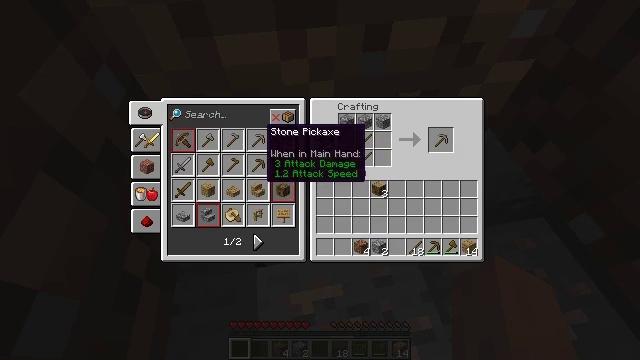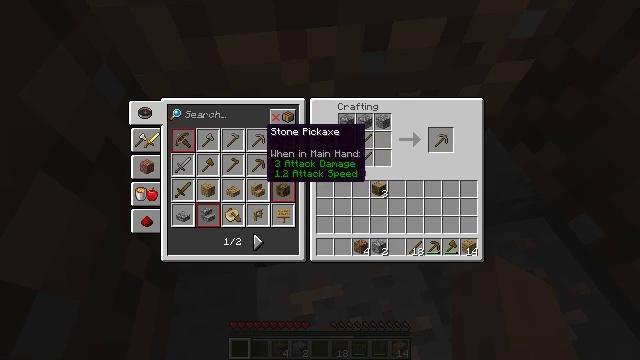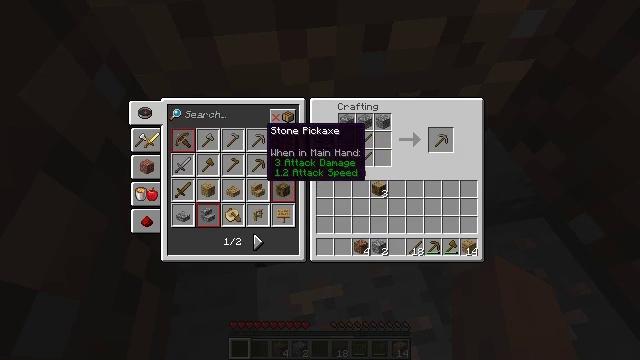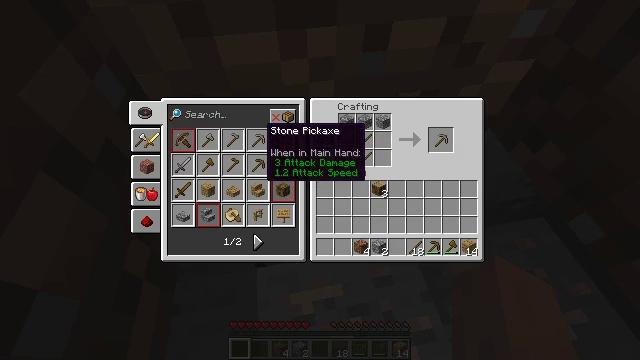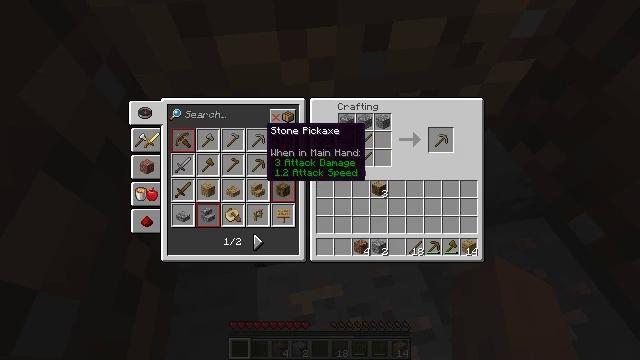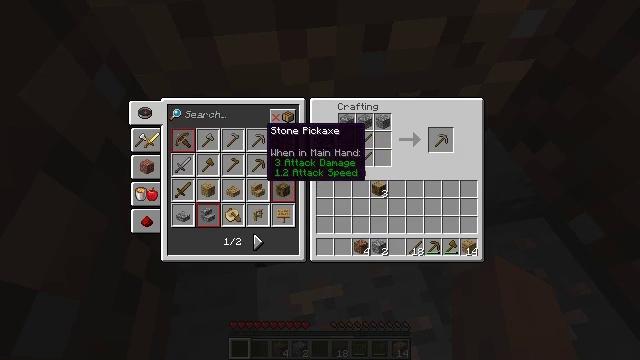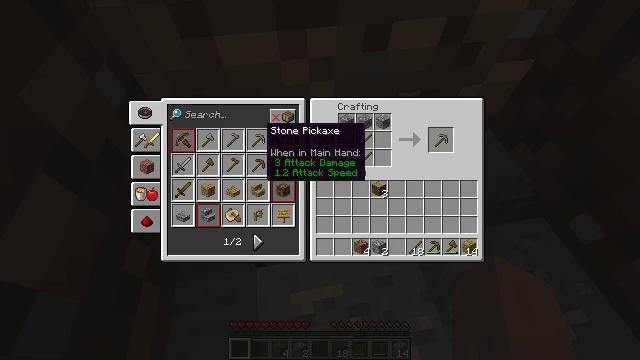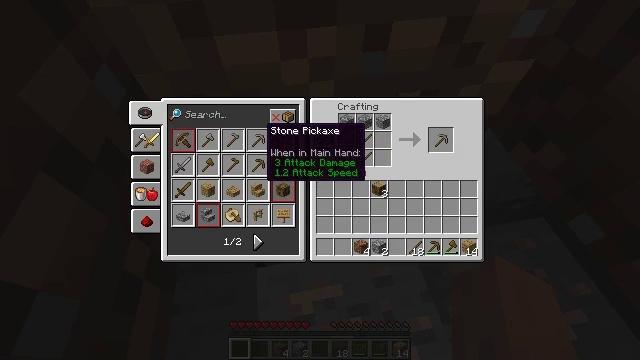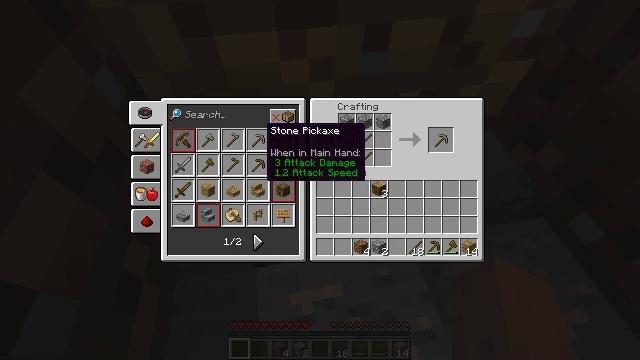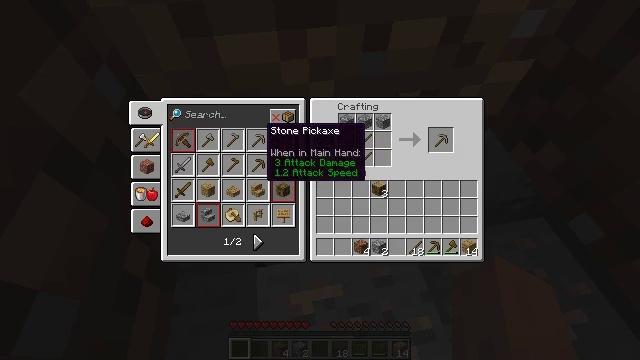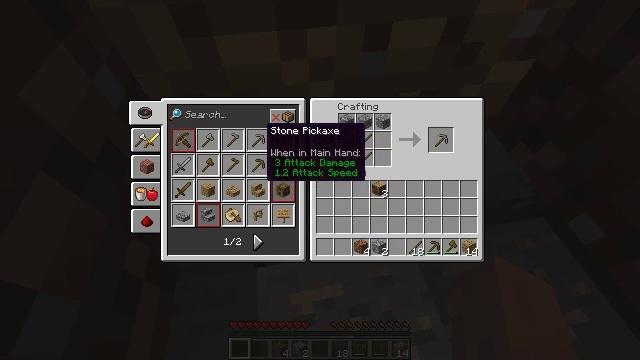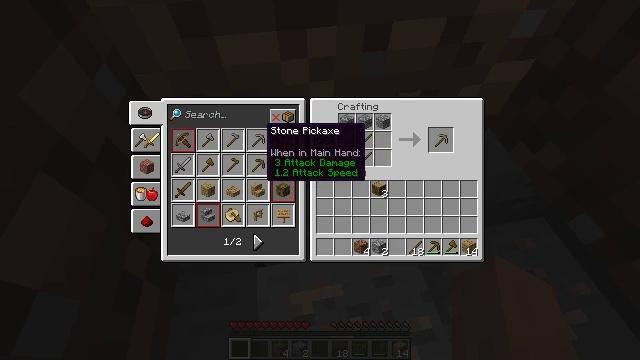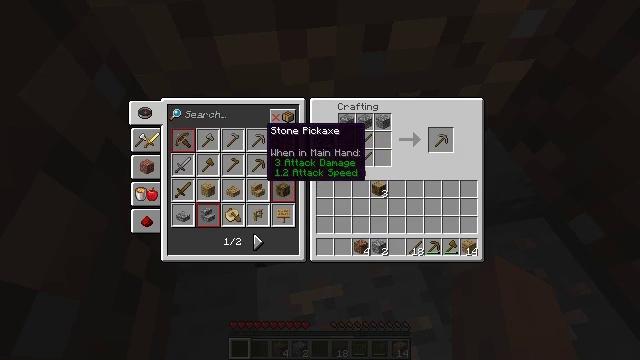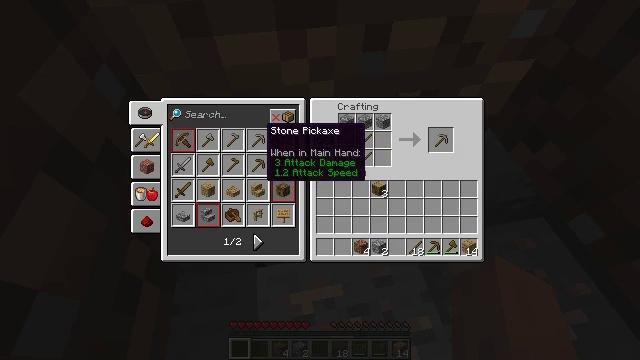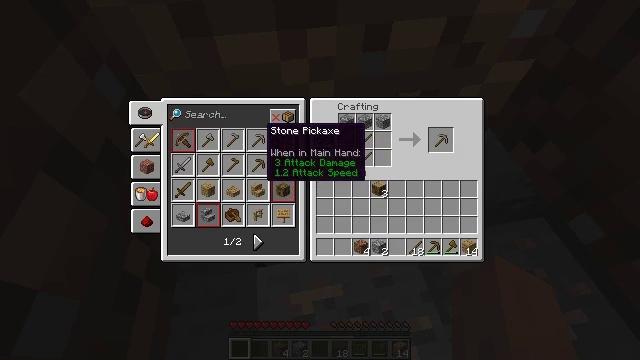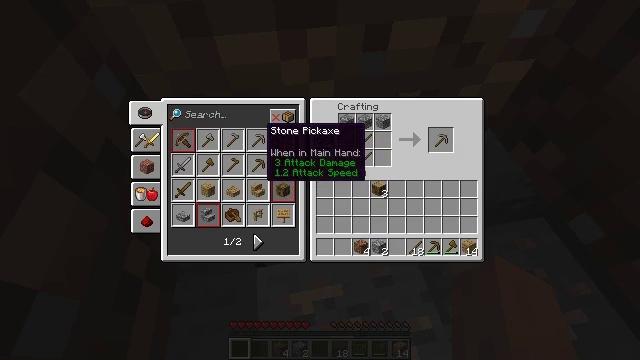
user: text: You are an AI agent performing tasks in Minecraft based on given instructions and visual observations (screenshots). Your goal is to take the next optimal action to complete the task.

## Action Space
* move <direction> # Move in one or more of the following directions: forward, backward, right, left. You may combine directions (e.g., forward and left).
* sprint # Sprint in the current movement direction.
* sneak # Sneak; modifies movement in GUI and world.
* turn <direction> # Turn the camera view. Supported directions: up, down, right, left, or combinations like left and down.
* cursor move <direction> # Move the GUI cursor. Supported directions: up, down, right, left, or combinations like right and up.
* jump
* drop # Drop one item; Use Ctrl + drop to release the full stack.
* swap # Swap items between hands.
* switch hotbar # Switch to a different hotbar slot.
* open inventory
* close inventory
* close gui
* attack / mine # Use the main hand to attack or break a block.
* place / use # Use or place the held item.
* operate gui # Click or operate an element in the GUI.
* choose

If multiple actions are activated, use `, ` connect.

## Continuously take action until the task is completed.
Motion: motion action
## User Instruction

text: Interact with the crafting table to create a stone pickaxe.
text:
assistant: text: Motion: no_op
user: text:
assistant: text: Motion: no_op
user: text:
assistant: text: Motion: no_op
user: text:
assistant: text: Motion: operate gui
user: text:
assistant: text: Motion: operate gui
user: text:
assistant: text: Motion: operate gui
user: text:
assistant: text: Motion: no_op
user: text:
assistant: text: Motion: no_op
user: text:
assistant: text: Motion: no_op
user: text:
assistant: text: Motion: operate gui
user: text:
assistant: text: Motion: operate gui
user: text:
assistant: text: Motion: operate gui
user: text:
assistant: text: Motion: operate gui
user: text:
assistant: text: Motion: operate gui
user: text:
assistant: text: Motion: no_op
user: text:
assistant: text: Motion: no_op
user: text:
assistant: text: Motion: no_op
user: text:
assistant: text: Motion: cursor move down
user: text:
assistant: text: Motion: no_op
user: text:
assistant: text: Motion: cursor move down
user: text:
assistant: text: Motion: cursor move down
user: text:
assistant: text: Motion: no_op
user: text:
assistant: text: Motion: no_op
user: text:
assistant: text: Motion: no_op
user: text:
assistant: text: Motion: no_op
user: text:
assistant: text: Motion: no_op
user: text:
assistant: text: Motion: cursor move right and down
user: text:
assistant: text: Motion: cursor move right and down
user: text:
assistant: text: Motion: cursor move right and down
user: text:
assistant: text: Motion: cursor move right and down